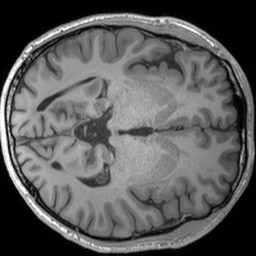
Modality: T1w
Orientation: axial
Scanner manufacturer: siemens
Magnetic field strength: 3 T
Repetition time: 1.54 s
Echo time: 0.00234 s